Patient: sex M, age 44
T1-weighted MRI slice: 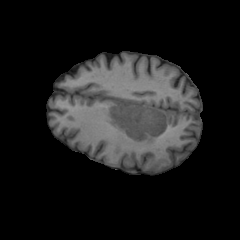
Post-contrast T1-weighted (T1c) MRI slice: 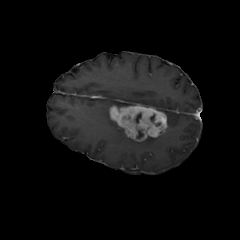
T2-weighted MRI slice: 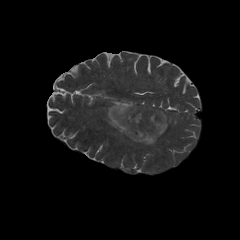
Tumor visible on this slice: yes
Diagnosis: Glioblastoma, IDH-wildtype
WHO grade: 4